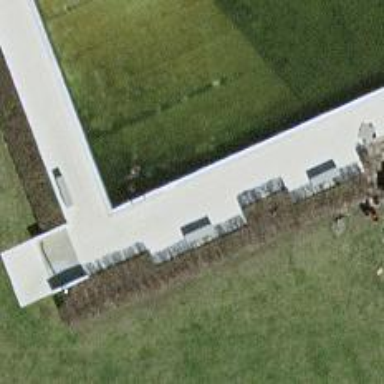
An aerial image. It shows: Bench.